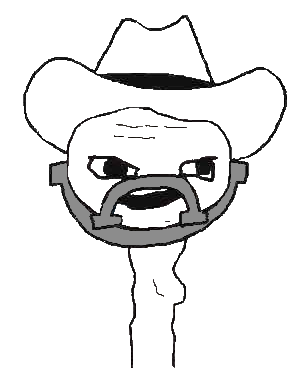
Label: 5_Brainlet